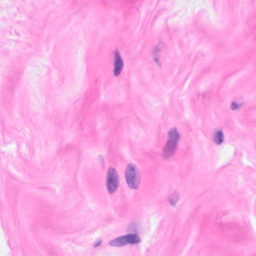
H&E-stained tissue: Breast